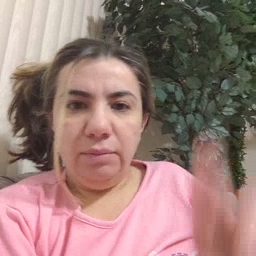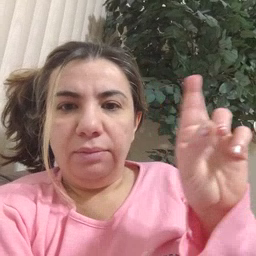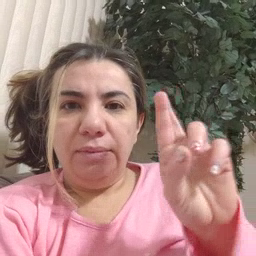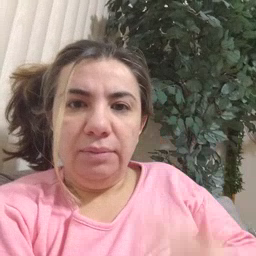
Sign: refrigerator